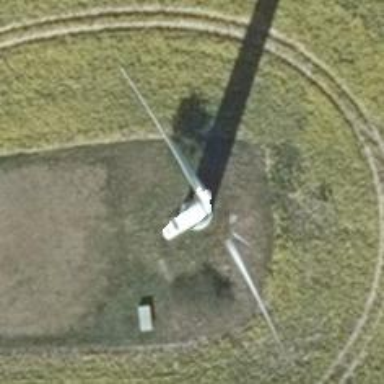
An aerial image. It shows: Wind generator powered by wind. The generator type is horizontal axis and it uses wind turbines.